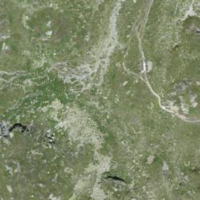
EUNIS habitat code: 26
Species observed at this site:
Jacobaea incana